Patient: sex M, age 36
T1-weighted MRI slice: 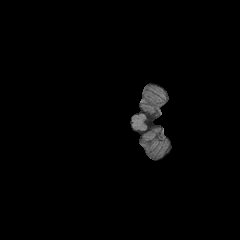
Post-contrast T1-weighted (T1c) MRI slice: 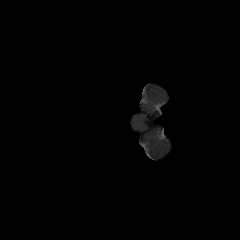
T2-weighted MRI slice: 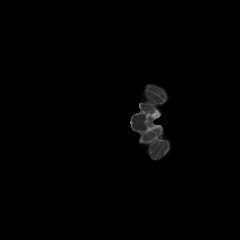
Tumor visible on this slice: no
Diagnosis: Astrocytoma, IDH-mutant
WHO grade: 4